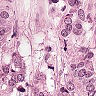
Metastatic tissue present: yes